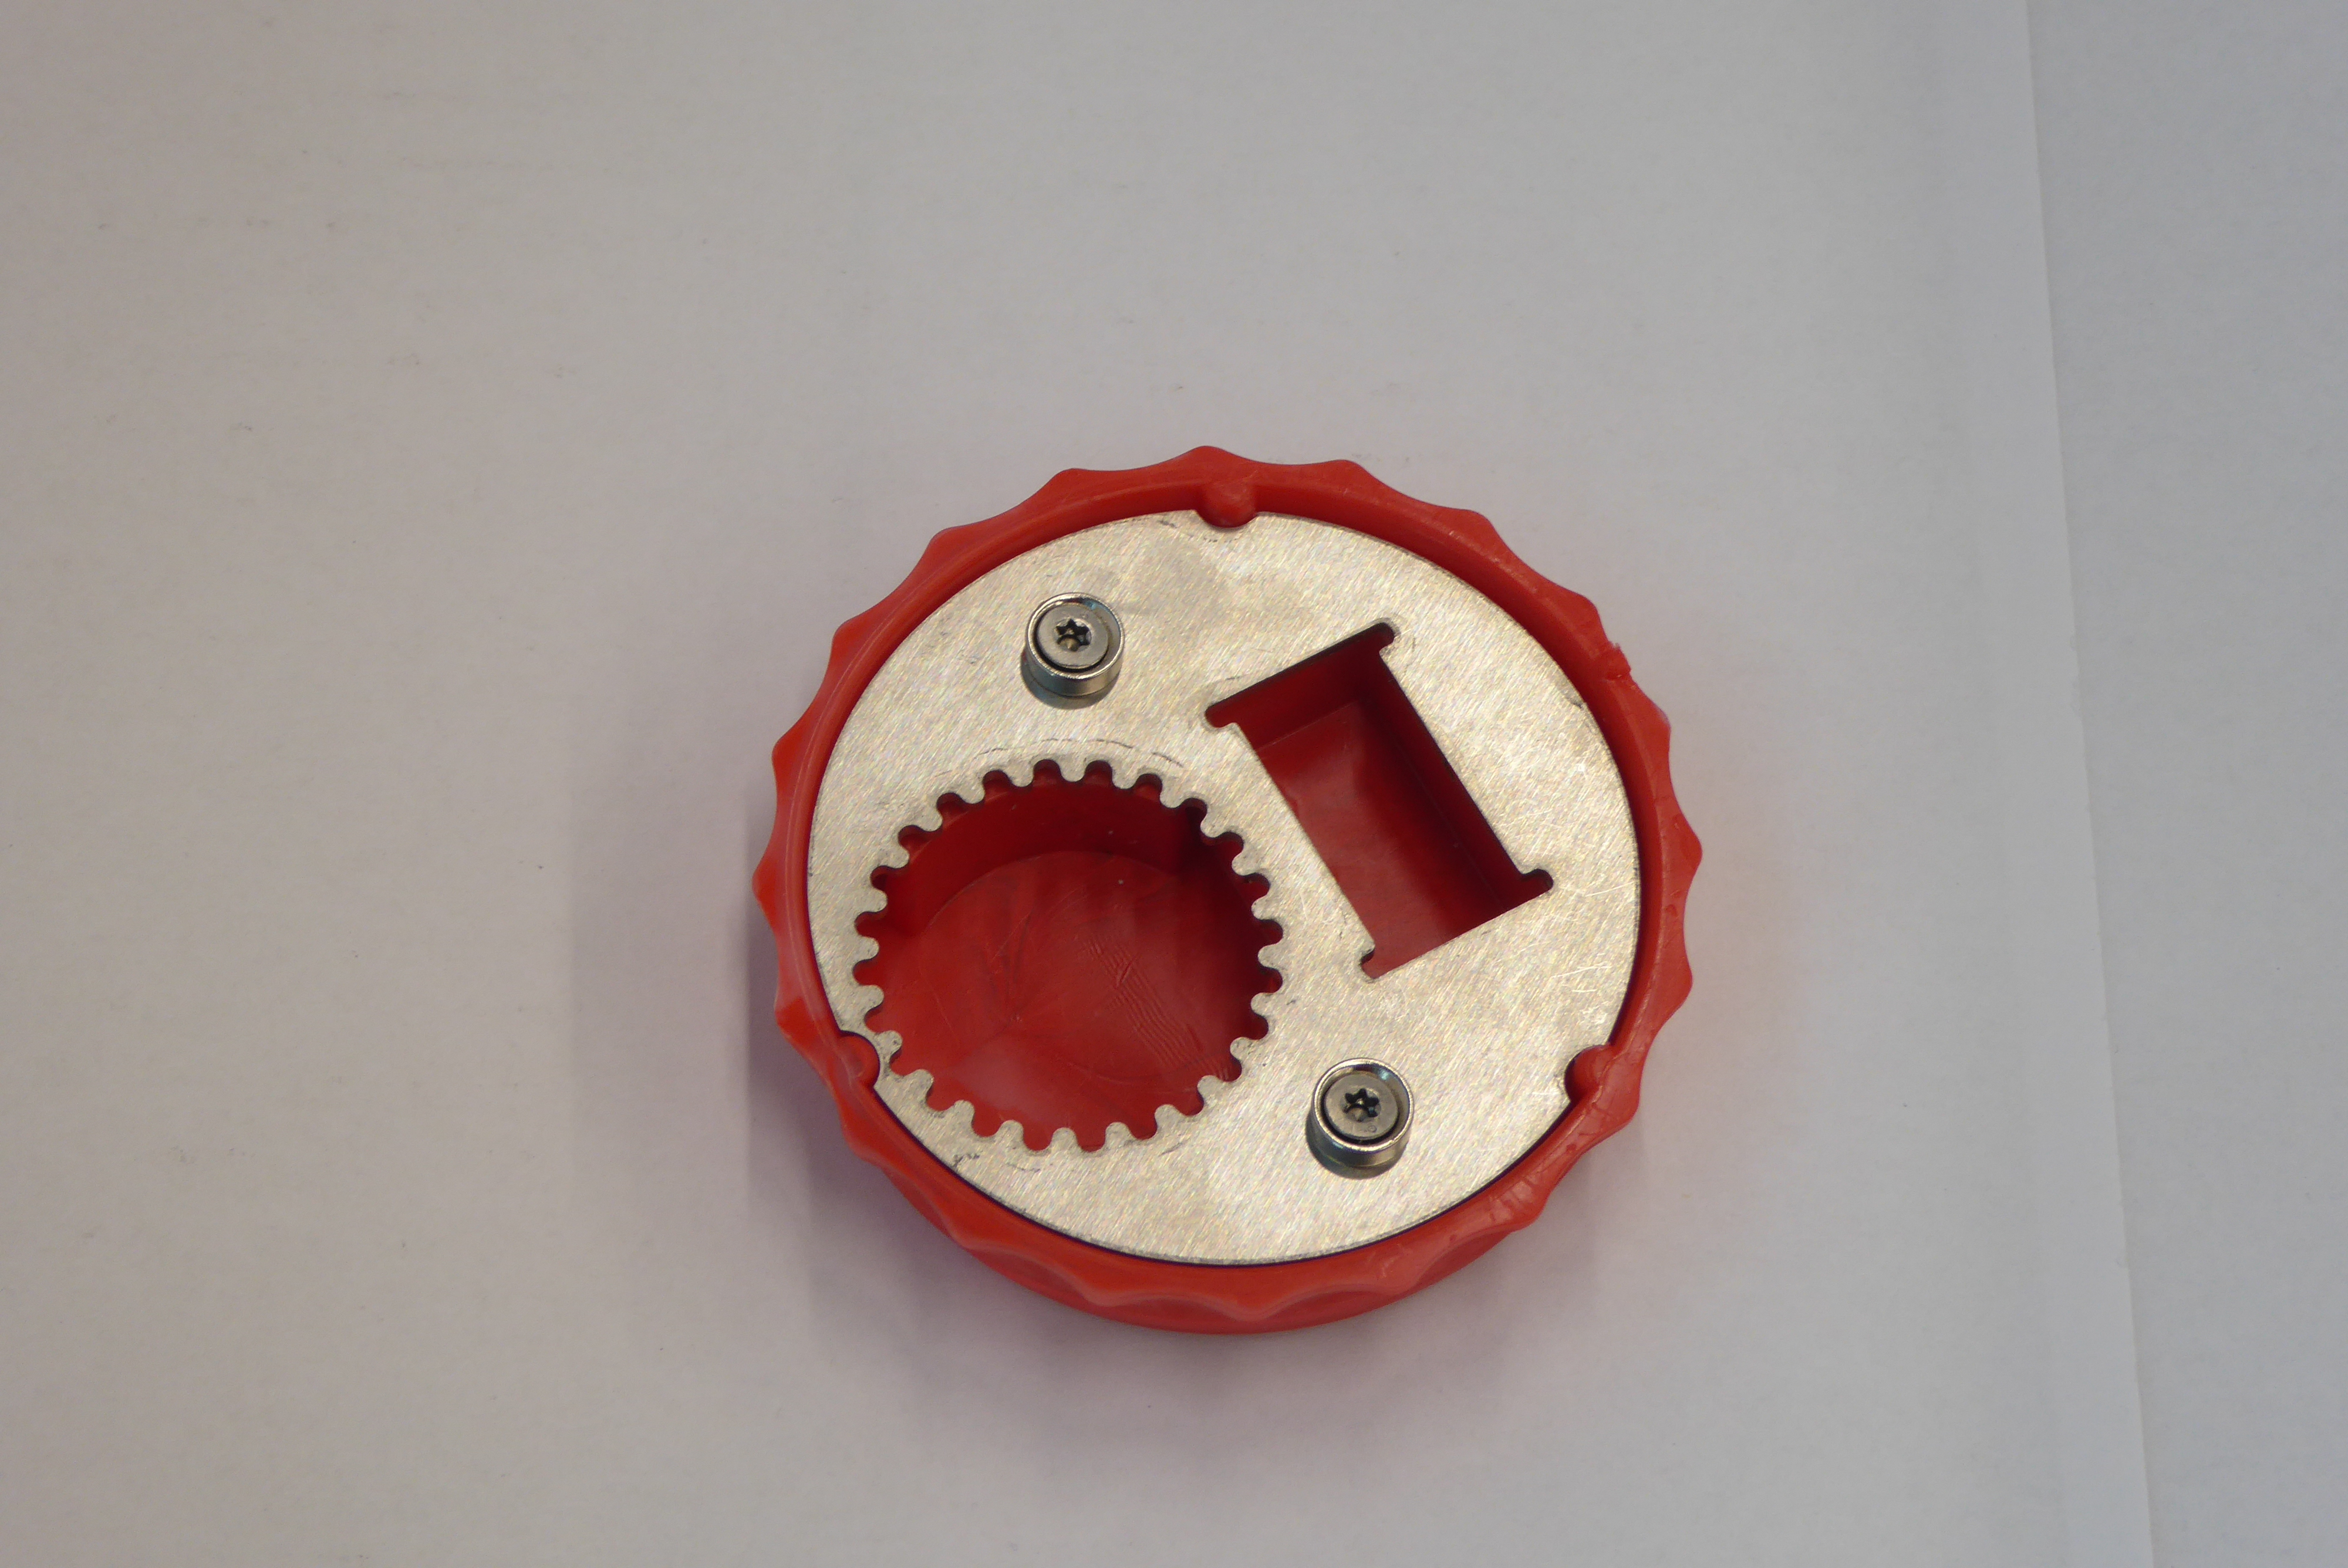
Label: Bottle Opener